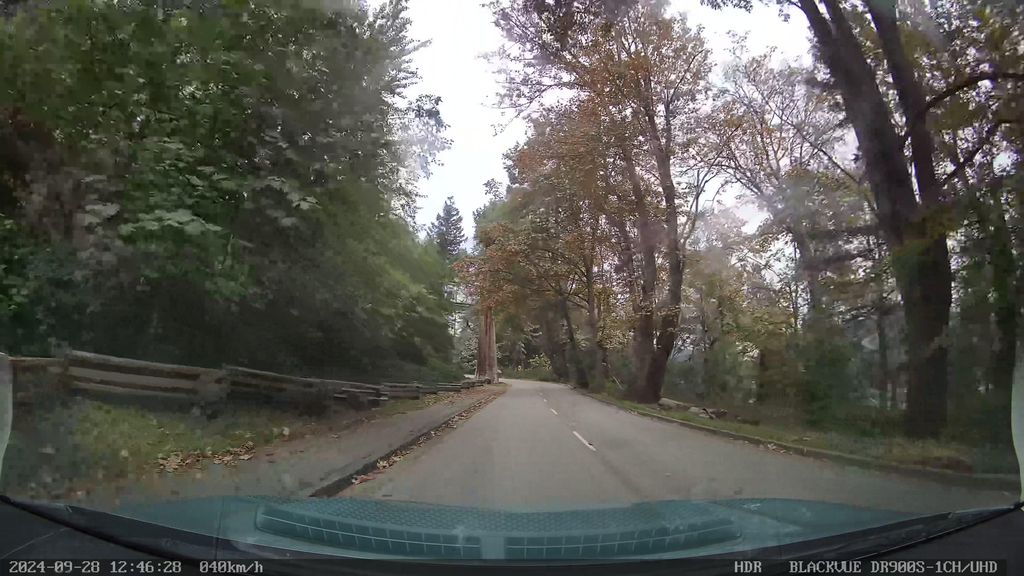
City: vancouver